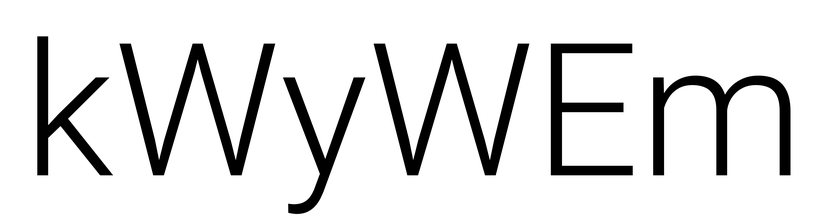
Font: Roboto_Light